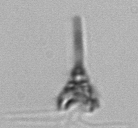
Label: Pyramimonas_longicauda